Question: '''
<div class = "collapse navbar-collapse navHeaderCollapse">
<ul class = "nav navbar-nav navbar-right">
<li><a href = "#">Home</a></li>
<li><a href = "#">Blog</a></li>
<li class = "dropdown">
<a href = "#" class = "dropdown-toggle" data-toggle = "dropdown">Social Media<b class= "caret"></b></a>
<ul class = "dropdown-menu">
<li><a href = "#">Twitter</a></li>
<li><a href = "#">Facebook</a></li>
<li><a href = "#">LinkedIn</a></li>
</ul>
</li>
</ul>
</div>
'''
This is the result:

How to place the collapsing navbar in a new line?
Edit:
I want to display my navigation bar in a new line as in following picture.
<URL>
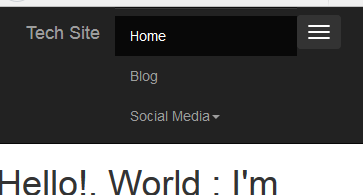
Answer: '''
Try the sample of code for Collapsible Navigation Bar to be appeared in a new row.
'''
'''
.heading {
text-align: center;
}
.navbar .navbar-collapse {
text-align: center;
}
'''
'''
<!DOCTYPE html>
<html>
<head>
<title></title>
<meta charset="utf-8">
<meta name="viewport" content="width=device-width, initial-scale=1">
<link rel="stylesheet" href="http://maxcdn.bootstrapcdn.com/bootstrap/3.3.5/css/bootstrap.min.css">
<script src="https://ajax.googleapis.com/ajax/libs/jquery/1.11.3/jquery.min.js"></script>
<script src="http://maxcdn.bootstrapcdn.com/bootstrap/3.3.5/js/bootstrap.min.js"></script>
</head>
<body>
<div class="row">
<div class="col-sm-12 heading">
<h1>Heading goes here</h1>
</div>
</div>
<div class="row">
<nav class="navbar navbar-inverse">
<div class="container-fluid">
<div class="navbar-header">
<button type="button" class="navbar-toggle" data-toggle="collapse" data-target="#myNavbar">
<span class="icon-bar"></span>
<span class="icon-bar"></span>
<span class="icon-bar"></span>
</button>
</div>
<div class="collapse navbar-collapse" id="myNavbar">
<ul class="nav navbar-nav">
<li class="active"><a href="#">Home</a></li>
<li class="dropdown">
<a class="dropdown-toggle" data-toggle="dropdown" href="#">Page 1</a></li>
<li><a href="#">Page 2</a></li>
<li><a href="#">Page 3</a></li>
</ul>
</div>
</div>
</nav>
</div>
</body>
</html>
'''
Here is the <URL>, hope this will be helpful to you.